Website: apple
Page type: customer-info-address
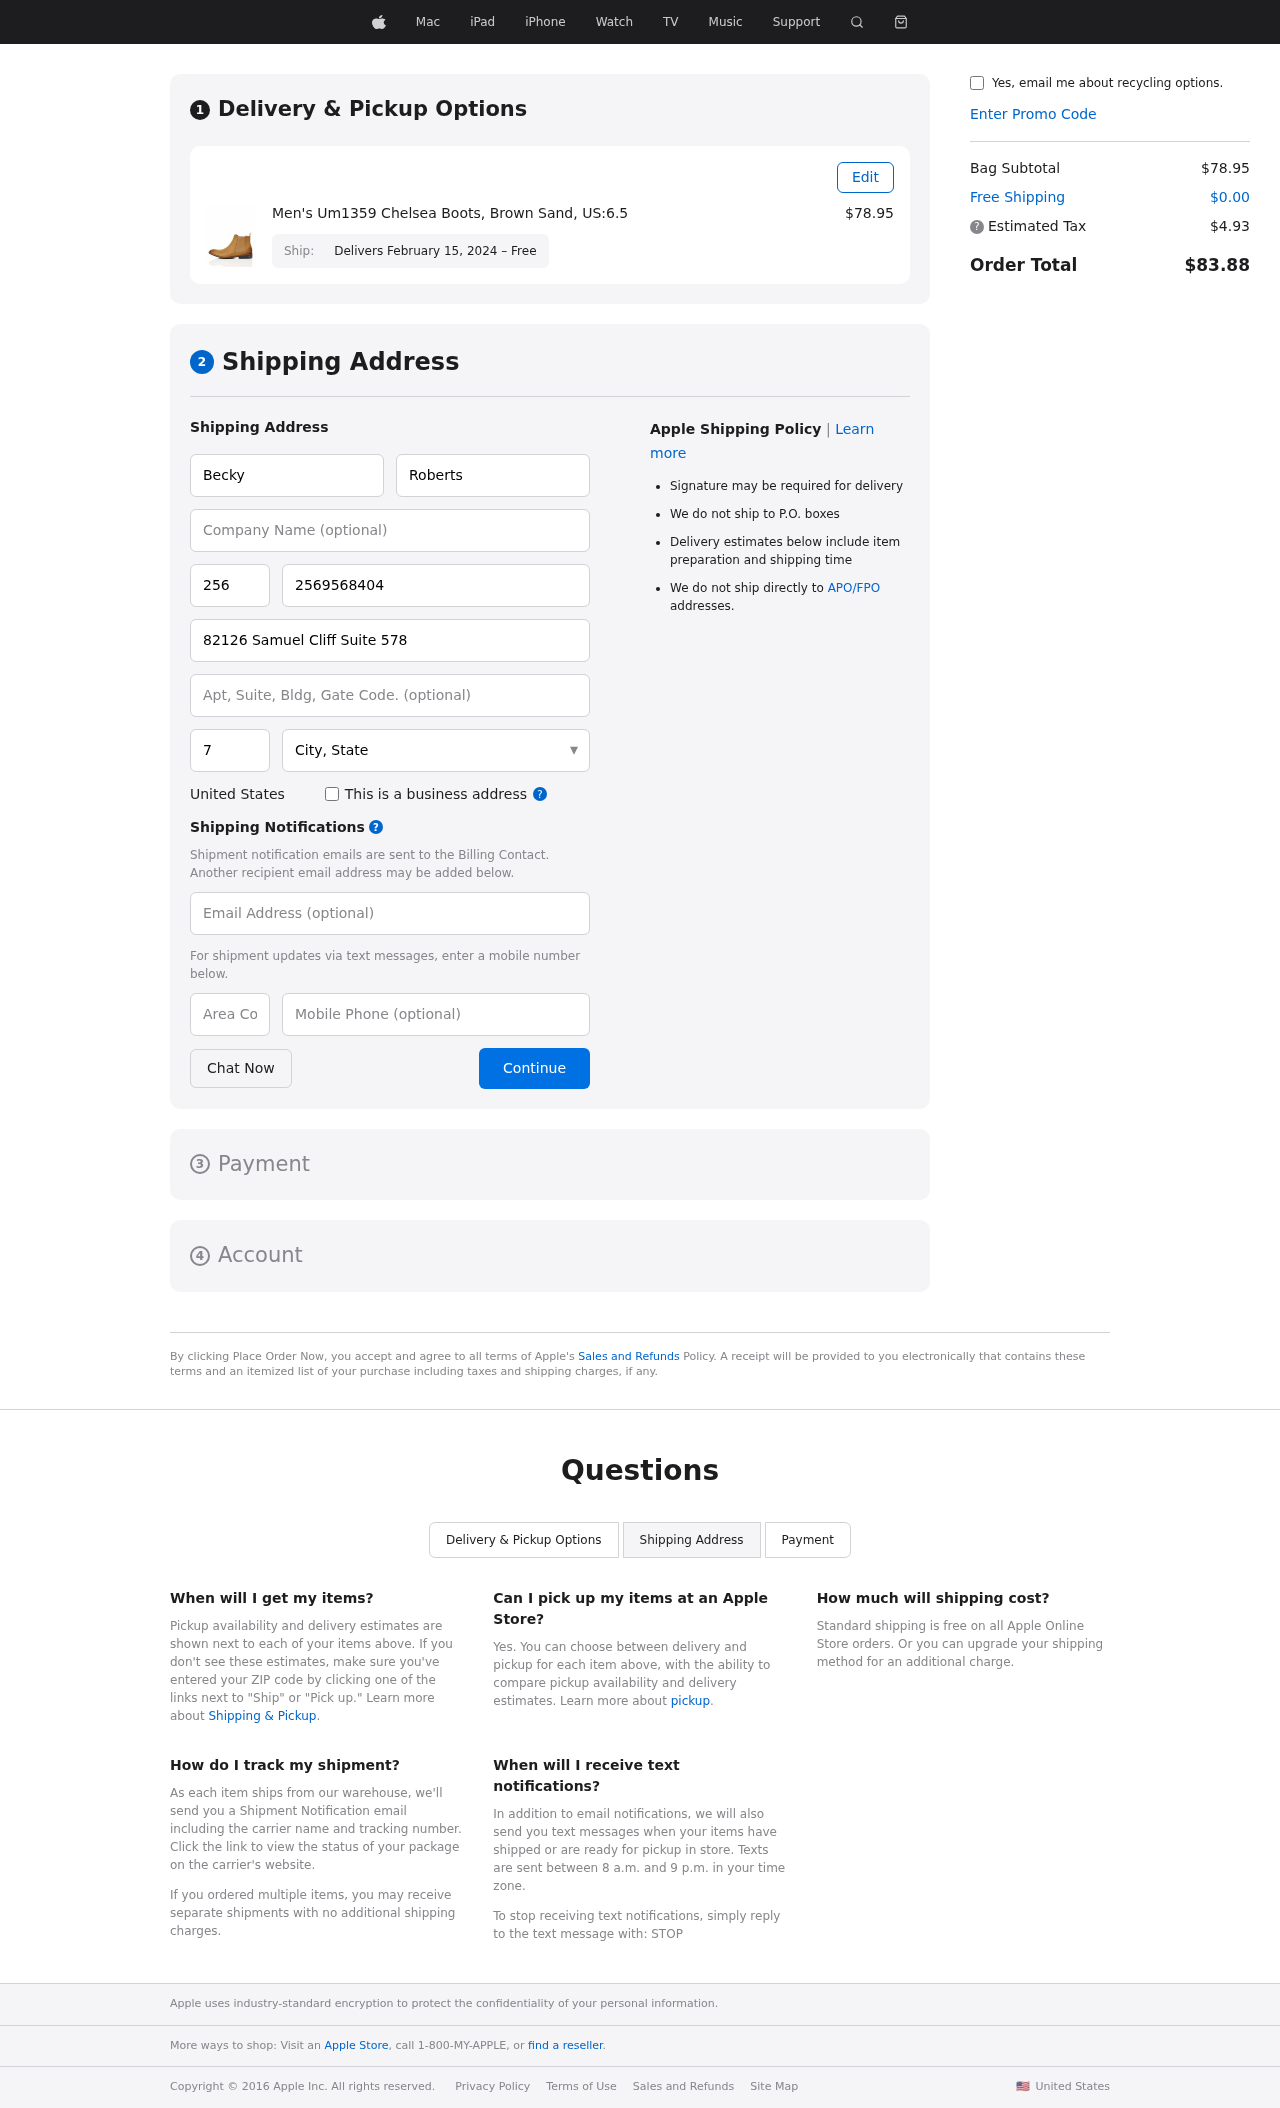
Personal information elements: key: PII_CITY_STATE
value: Carolynhaven, MN
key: PII_COUNTRY
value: United States
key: PII_EMAIL
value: beckyroberts@gmail.com
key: PII_FIRSTNAME
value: Becky
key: PII_LASTNAME
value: Roberts
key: PII_PHONE
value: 2569568404
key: PII_PHONE_ALT
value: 3349430397
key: PII_PHONE_ALT_AREA
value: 334
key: PII_PHONE_AREA
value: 256
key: PII_POSTCODE
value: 77422
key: PII_STREET
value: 82126 Samuel Cliff Suite 578
Product elements: key: PRODUCT1_NAME
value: Men's Um1359 Chelsea Boots, Brown Sand, US:6.5
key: PRODUCT1_PRICE
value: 78.95
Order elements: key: ORDER_DELIVERY_DATE
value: Delivers February 15, 2024 – Free
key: ORDER_SUBTOTAL
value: $78.95
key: ORDER_SHIPPING_COST
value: $0.00
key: ORDER_TAX
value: $4.93
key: ORDER_TOTAL
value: $83.88